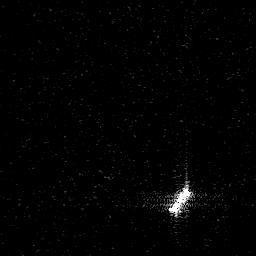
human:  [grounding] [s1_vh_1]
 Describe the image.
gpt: In the satellite image, there is  <ref>1 medium ship </ref> <box>[[64, 72, 75, 84, 0]]</box> located at bottom right.